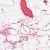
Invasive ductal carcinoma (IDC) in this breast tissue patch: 0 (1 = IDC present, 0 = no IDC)